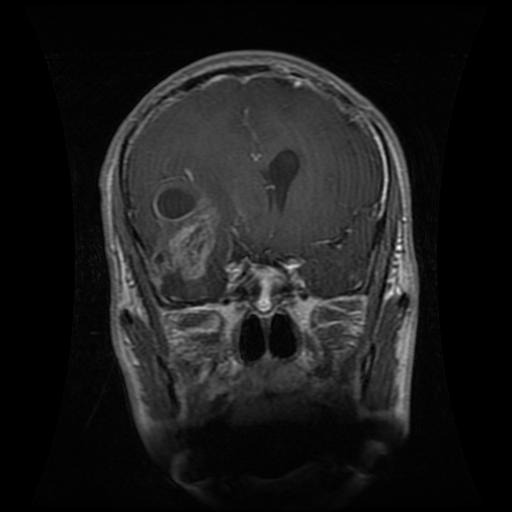
Label: glioma